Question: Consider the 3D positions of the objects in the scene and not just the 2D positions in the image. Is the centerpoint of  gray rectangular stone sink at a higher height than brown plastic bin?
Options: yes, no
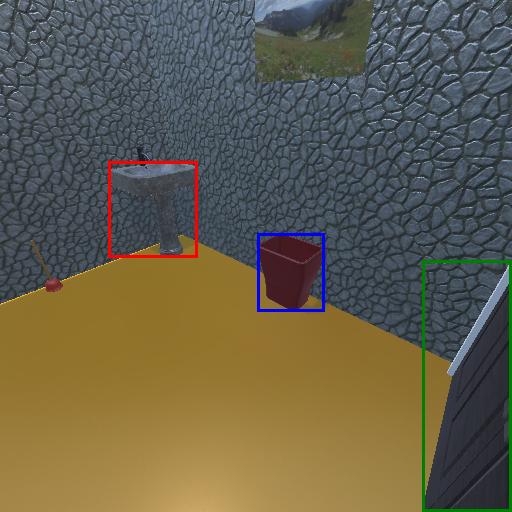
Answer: yes